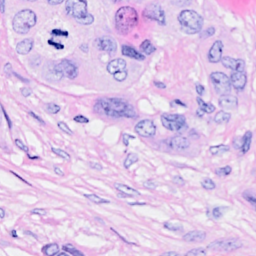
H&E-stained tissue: Breast